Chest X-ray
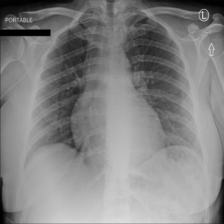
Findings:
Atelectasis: negative
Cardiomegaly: negative
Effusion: negative
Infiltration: negative
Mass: negative
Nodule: negative
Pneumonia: negative
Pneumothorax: negative
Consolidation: negative
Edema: negative
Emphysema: negative
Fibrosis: negative
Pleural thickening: negative
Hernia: negative